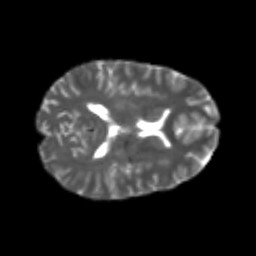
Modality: T2w
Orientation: axial
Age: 24
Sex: female
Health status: healthy
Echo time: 0.074 s